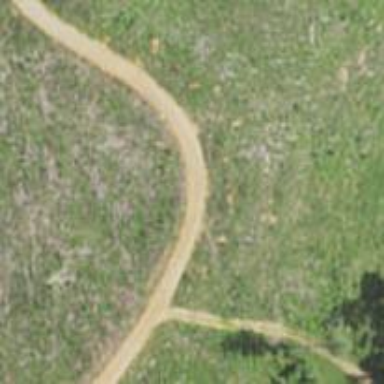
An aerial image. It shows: Track road.